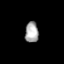
Tissue: prostate
Cell type: Fibroblasts
Senescence score: 0.9349
Nuclear area (px): 275
Mean DAPI intensity: 165.64